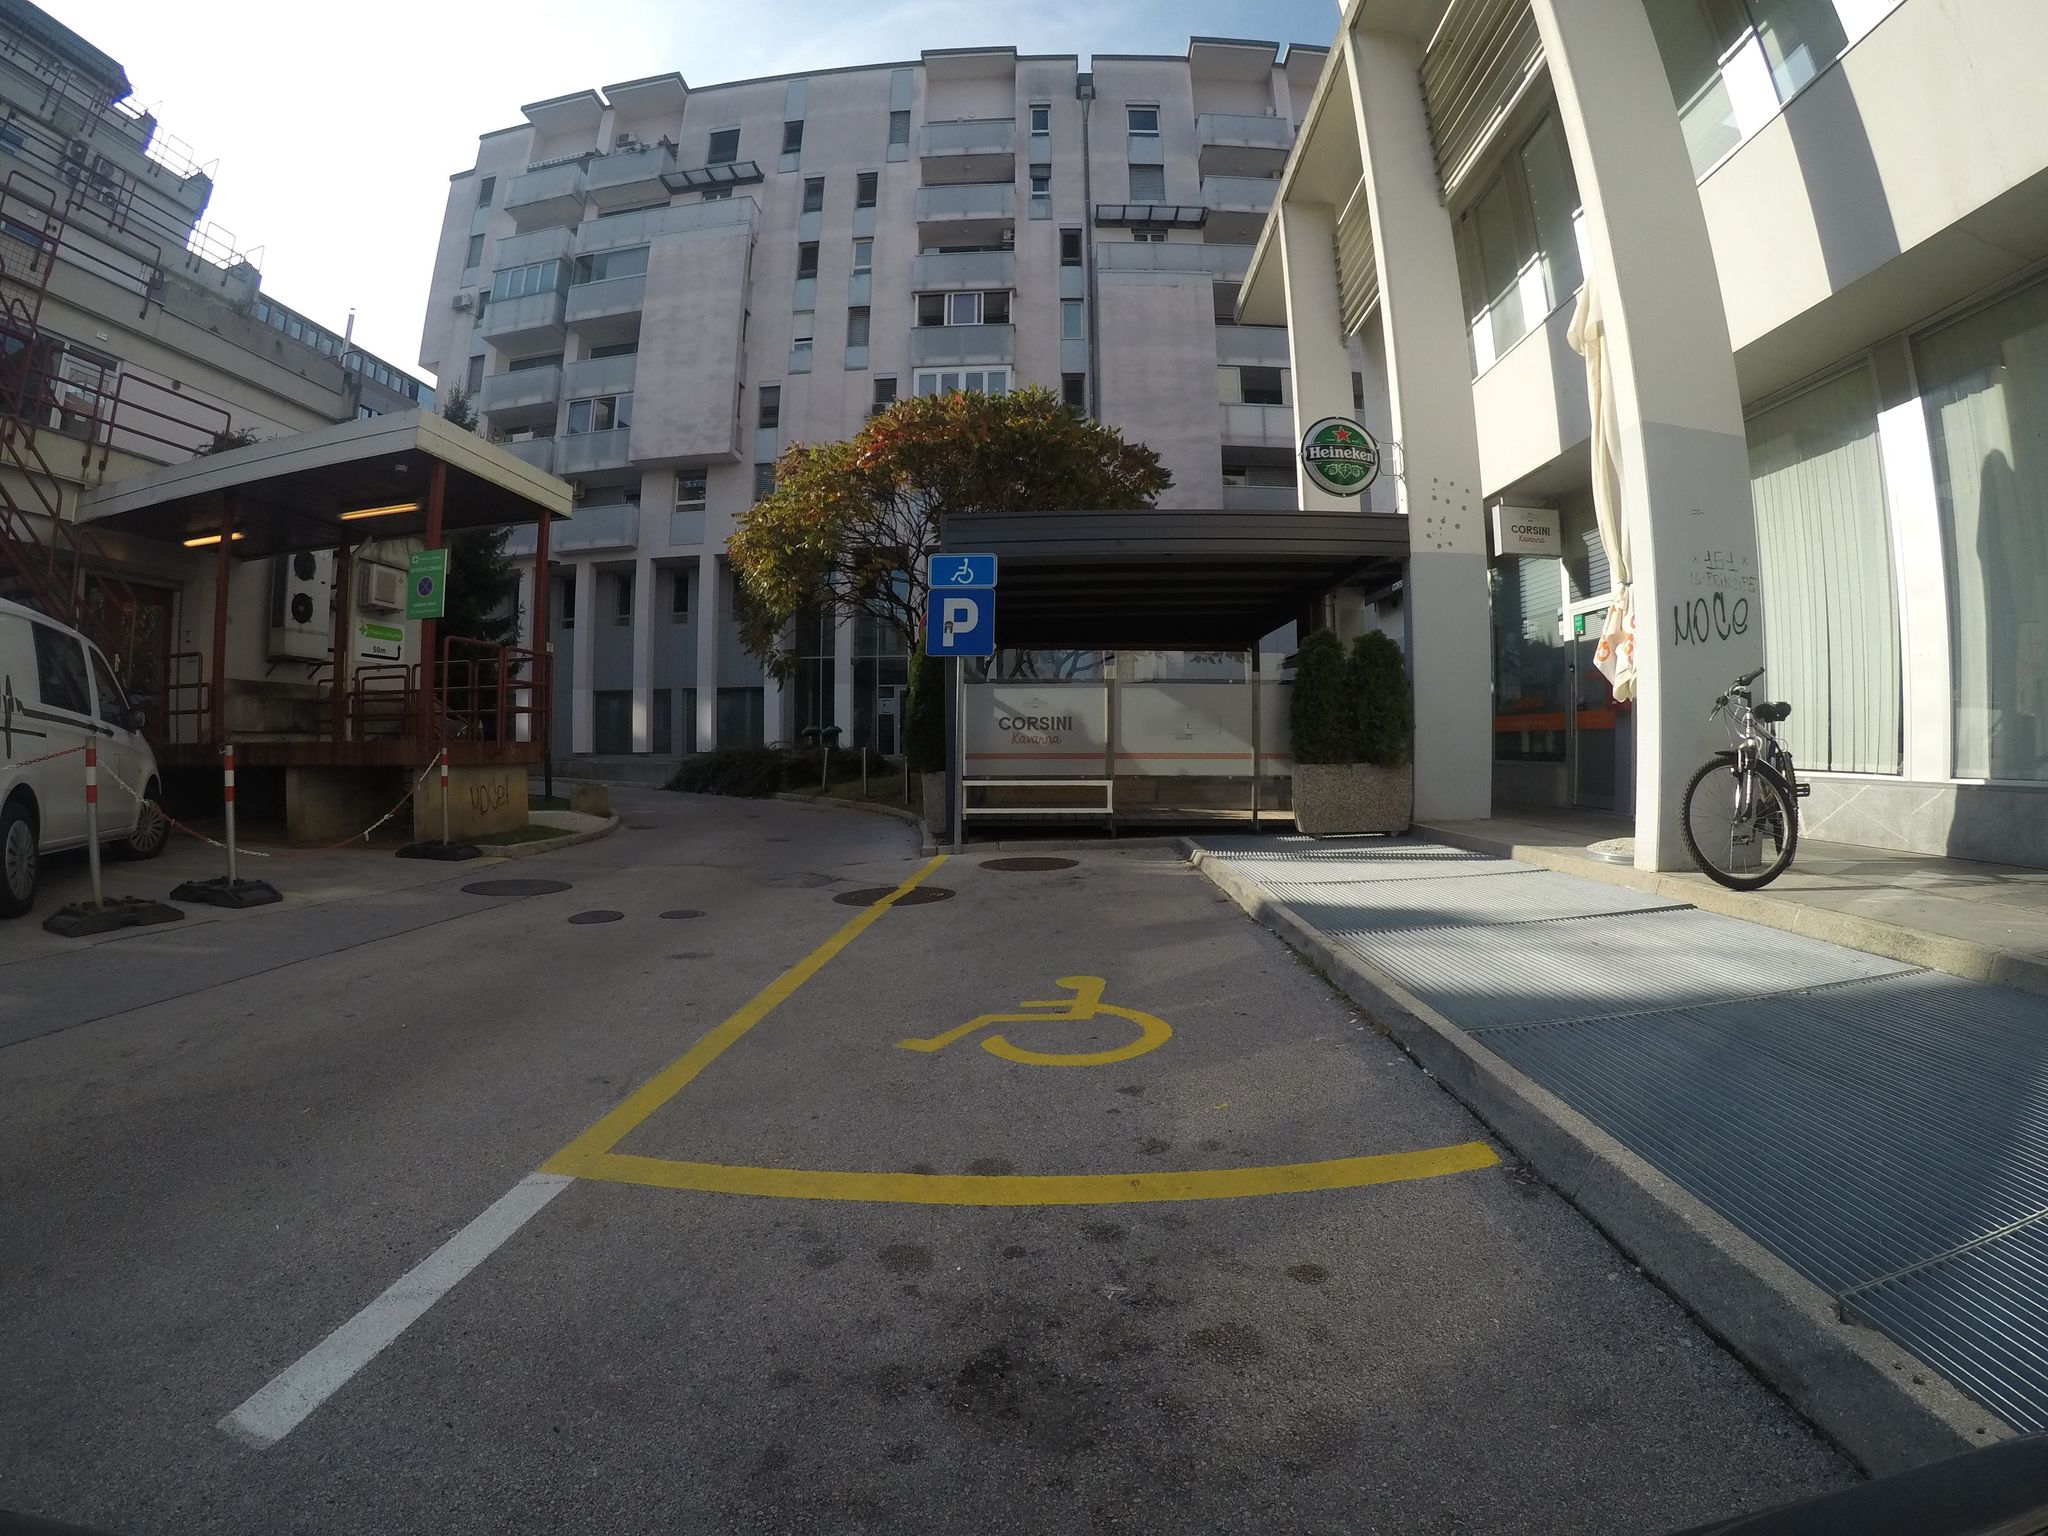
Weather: cloudy
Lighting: day
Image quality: good
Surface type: cycling surface
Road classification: footway
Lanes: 3
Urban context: urban centre
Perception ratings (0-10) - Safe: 3.39, Lively: 9.36, Beautiful: 6.19, Boring: 1.45, Depressing: 5.71, Wealthy: 6.95